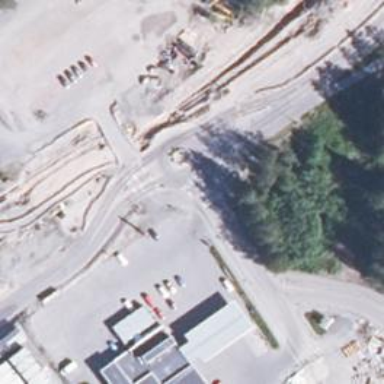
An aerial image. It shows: Secondary road made of asphalt leading to roundabout.